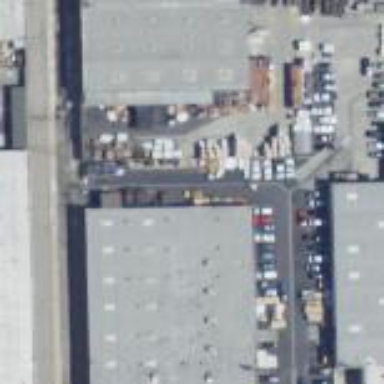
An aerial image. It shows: Warehouse building.